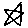
Label: star